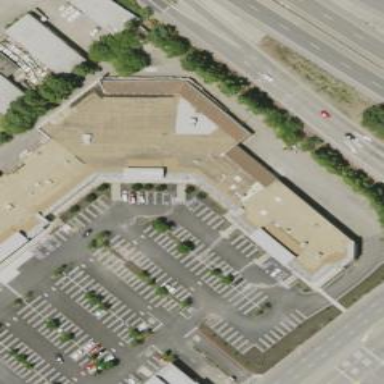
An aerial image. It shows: Car rental facility.